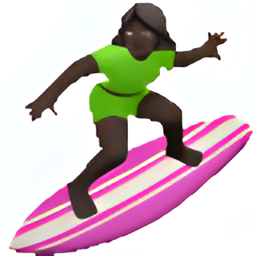
Name: woman surfing type 6
Emoji: 🏄🏿‍♀️
Group: People & Body
Sub-group: person-sport